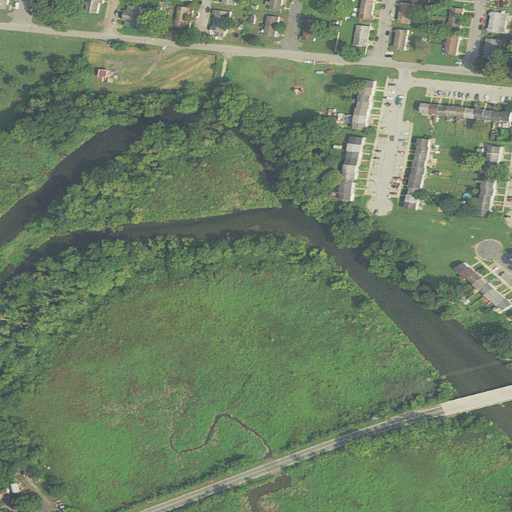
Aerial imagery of cape in Maryland named Otter Point containing herbaceous wetlands, low intensity development, open development, medium intensity development, woody wetlands, high intensity development, and open water